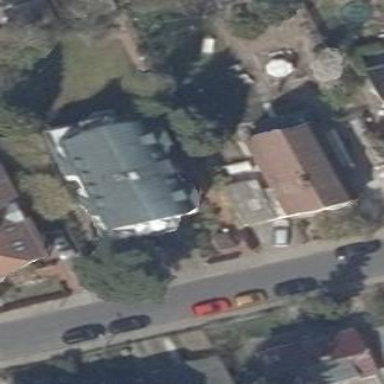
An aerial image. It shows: Simple and straightforward house.